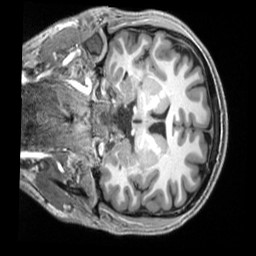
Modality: T1w
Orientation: coronal
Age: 28
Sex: male
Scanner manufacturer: siemens
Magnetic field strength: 3 T
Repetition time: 2.3 s
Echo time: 0.00229 s